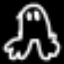
Label: frog